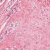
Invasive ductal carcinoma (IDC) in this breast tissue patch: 0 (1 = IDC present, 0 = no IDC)